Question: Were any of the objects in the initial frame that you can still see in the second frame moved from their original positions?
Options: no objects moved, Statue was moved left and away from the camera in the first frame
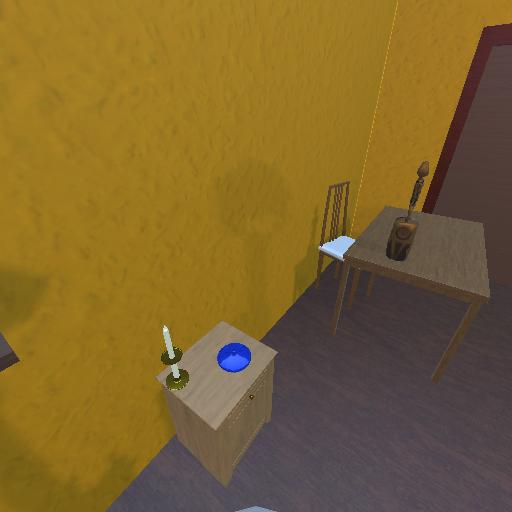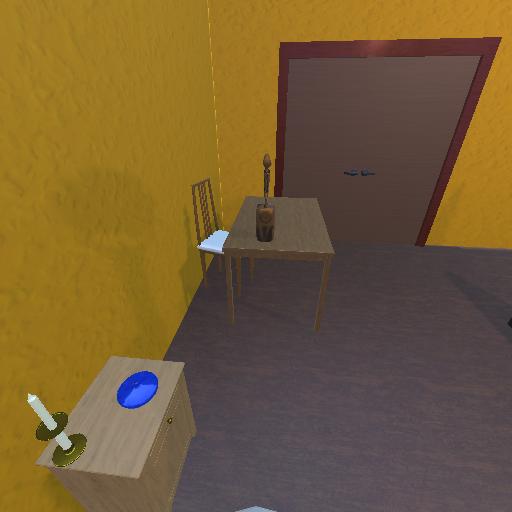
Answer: no objects moved